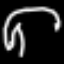
Label: palm tree